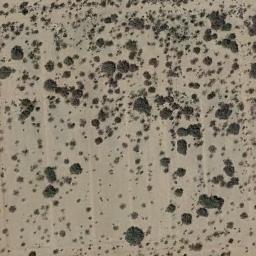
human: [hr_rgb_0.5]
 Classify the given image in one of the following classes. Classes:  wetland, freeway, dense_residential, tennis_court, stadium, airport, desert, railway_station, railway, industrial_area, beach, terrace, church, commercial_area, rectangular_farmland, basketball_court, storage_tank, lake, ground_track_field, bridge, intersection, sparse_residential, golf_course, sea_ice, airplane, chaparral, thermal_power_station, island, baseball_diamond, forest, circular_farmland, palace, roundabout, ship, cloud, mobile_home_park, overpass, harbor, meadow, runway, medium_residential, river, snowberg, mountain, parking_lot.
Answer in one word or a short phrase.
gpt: chaparral